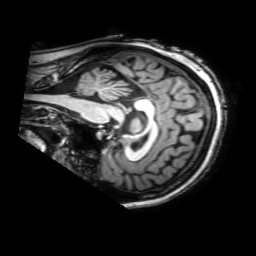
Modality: T1w
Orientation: sagittal
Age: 27
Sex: female
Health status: ill